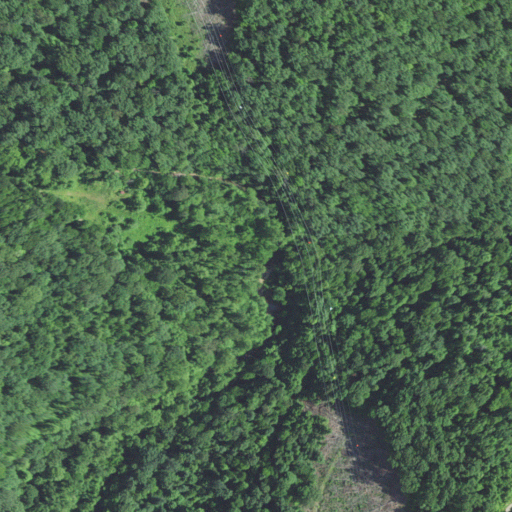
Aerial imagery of valley in West Virginia named Moore Hollow containing deciduous forest, mixed forest, and open water